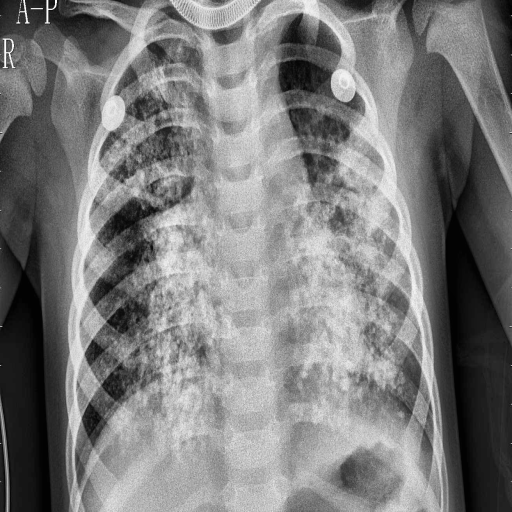
Finding: PNEUMONIA